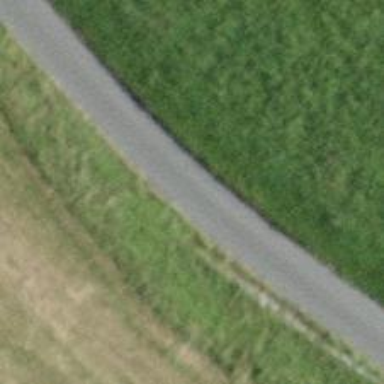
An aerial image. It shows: Unclassified road with asphalt surface.